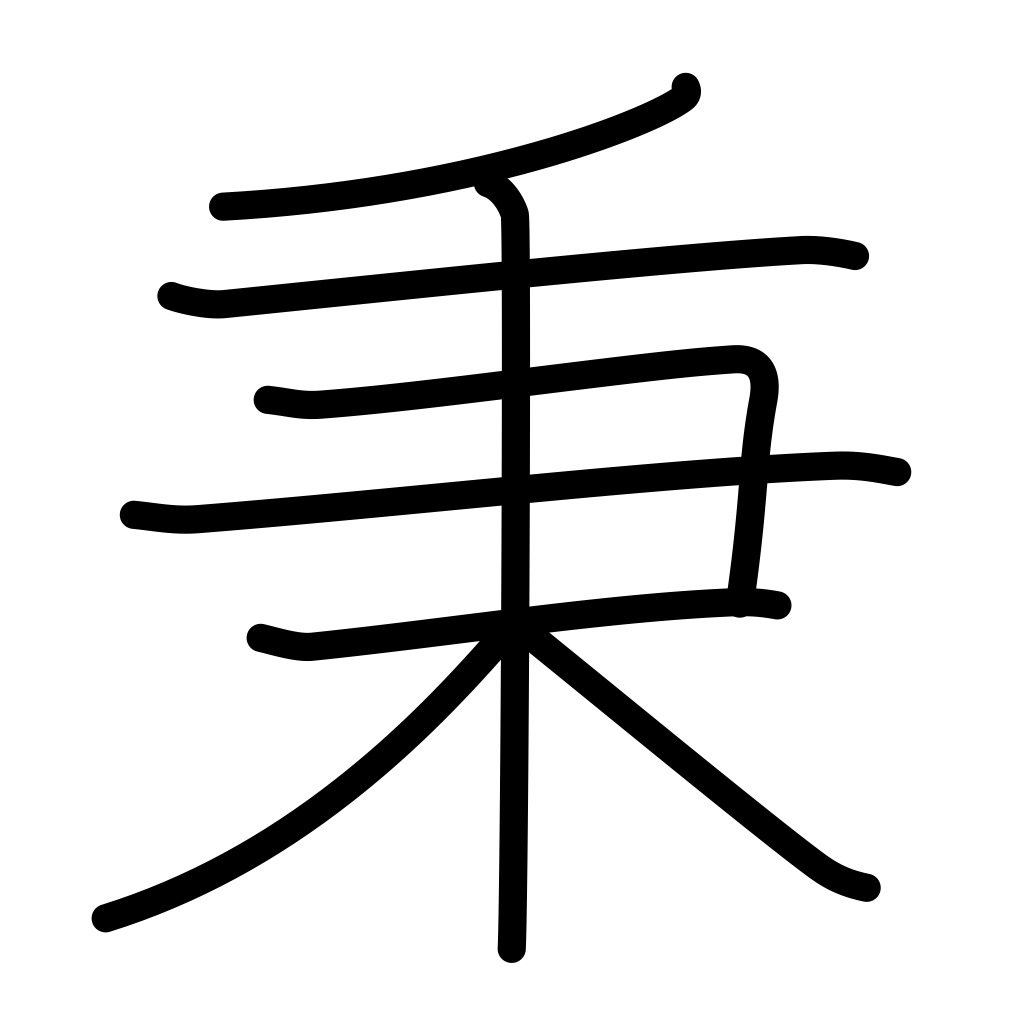
Meaning: take, cherish, sheaf